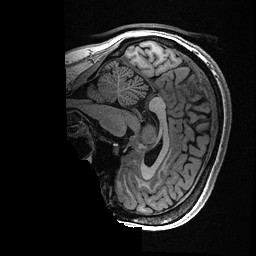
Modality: T1w
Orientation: sagittal
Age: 37
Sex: female
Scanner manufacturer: ge
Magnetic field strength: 3 T
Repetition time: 0.006952 s
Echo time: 0.00292 s